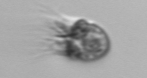
Label: Ciliophora